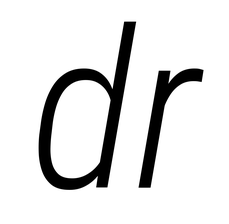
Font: Roboto-Italic_Condensed_Light_Italic